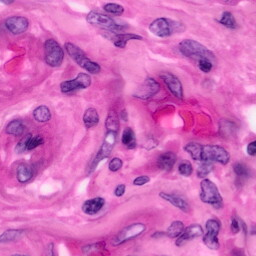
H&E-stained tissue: Pancreatic